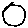
Label: circle